Interaction volume radius: 10 \u00c5
Interaction volume height: 25 \u00c5
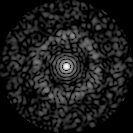
Disorder parameter: 0.8177